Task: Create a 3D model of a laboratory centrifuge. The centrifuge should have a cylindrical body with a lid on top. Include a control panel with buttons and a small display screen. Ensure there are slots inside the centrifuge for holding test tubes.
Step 542:
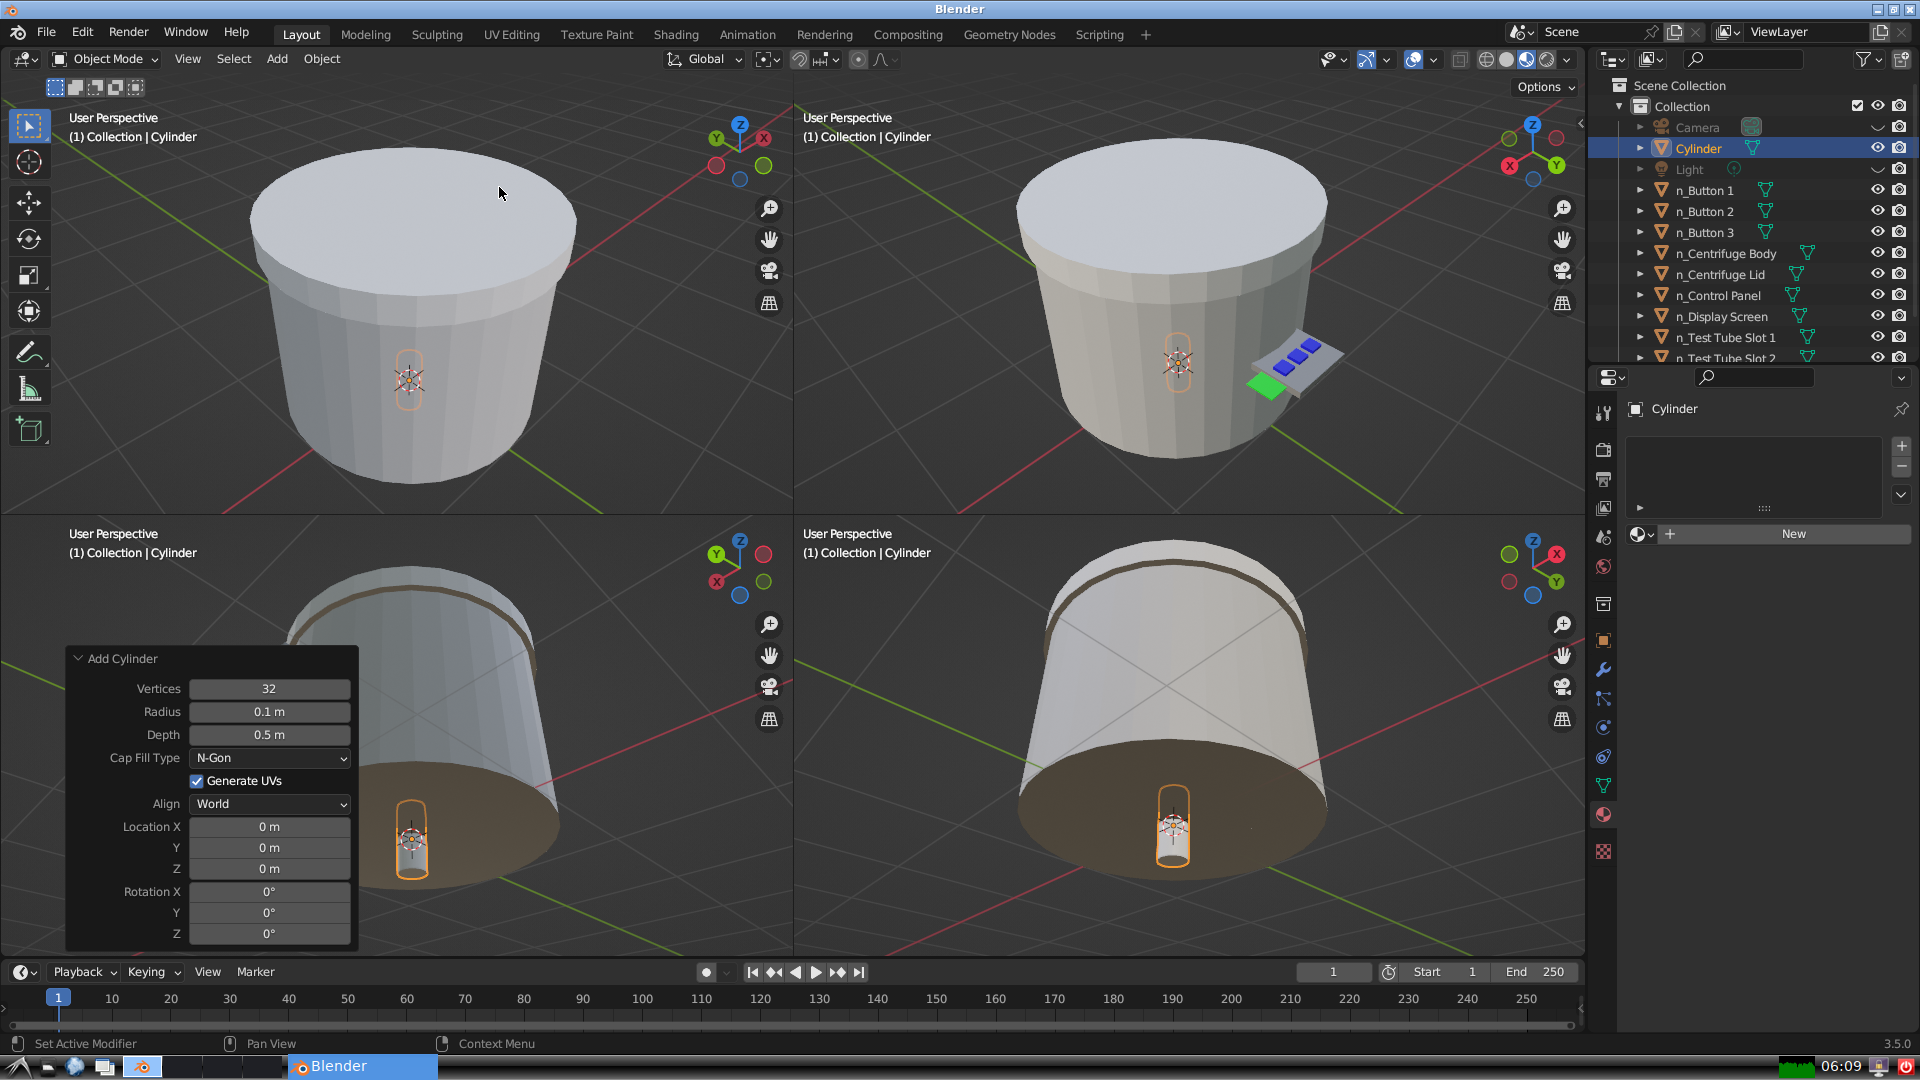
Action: {"mouse_move": [270, 708]}